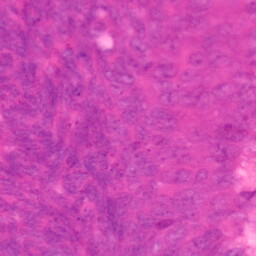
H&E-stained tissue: Colon